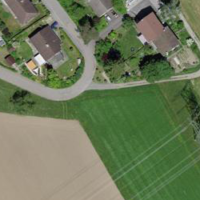
EUNIS habitat code: 24
Species observed at this site:
Salix retusa